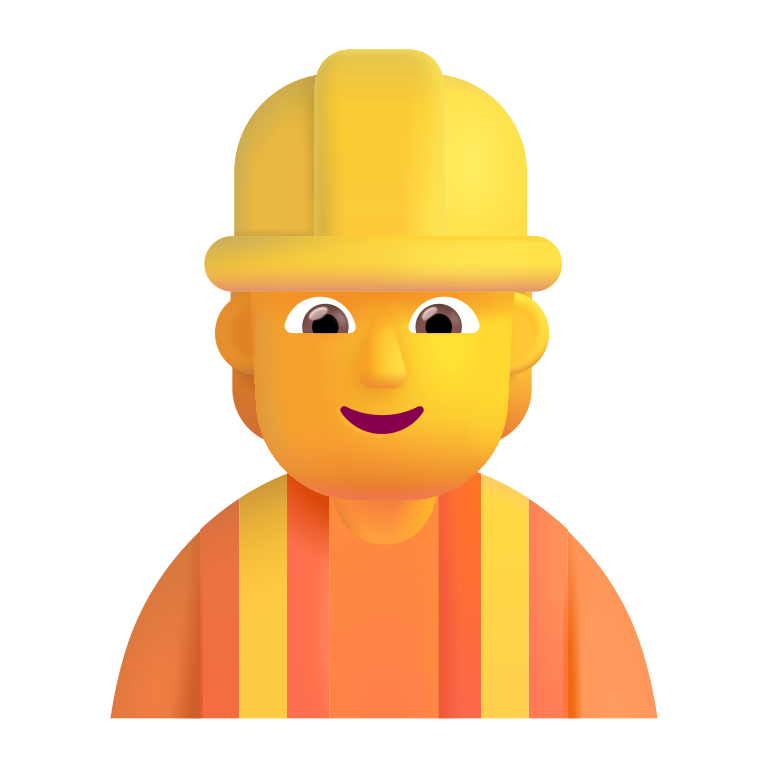
construction worker color default